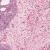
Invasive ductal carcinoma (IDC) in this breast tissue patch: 0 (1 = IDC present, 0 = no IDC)